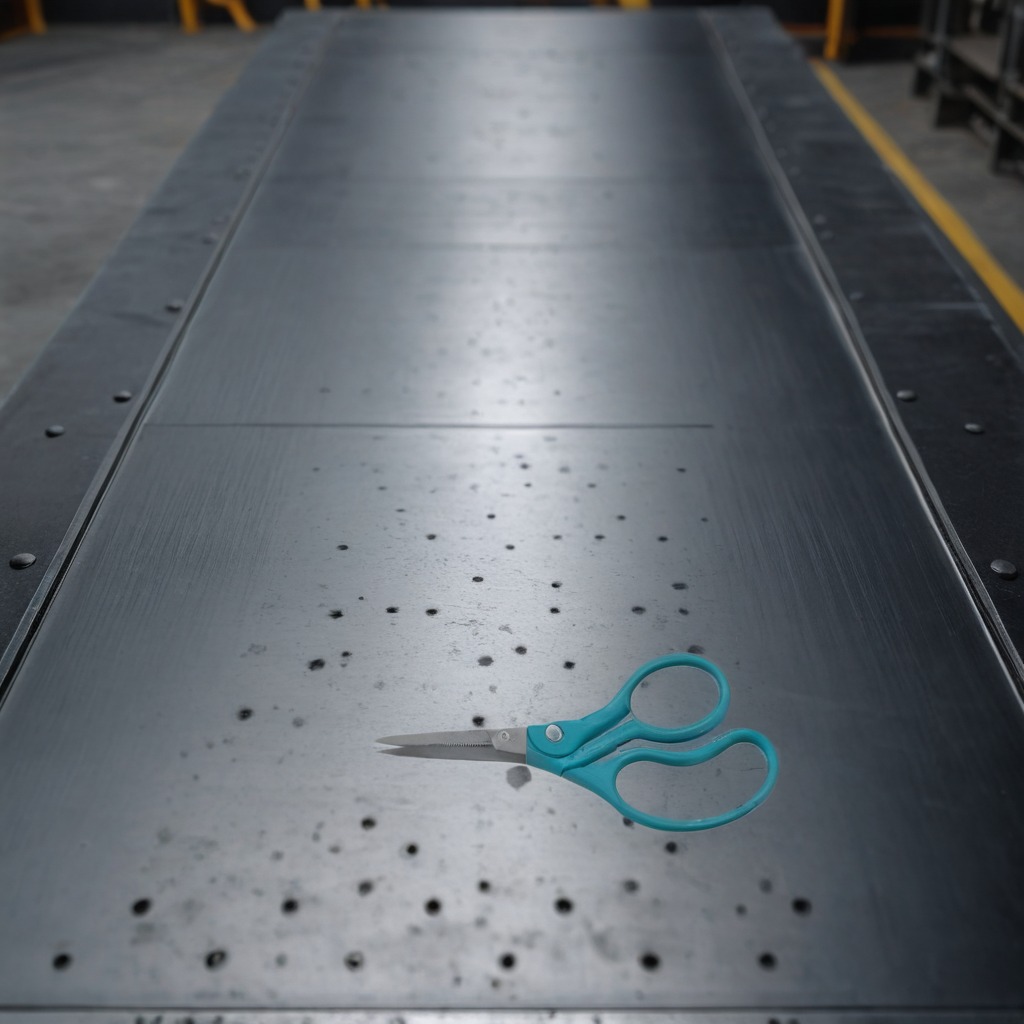
A scissor is lying on the cold steel table in a mining workshop.